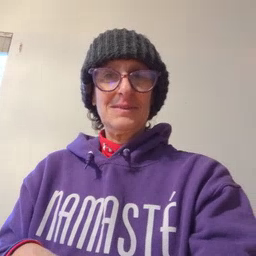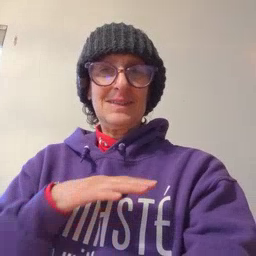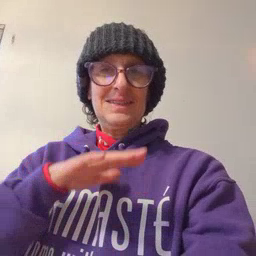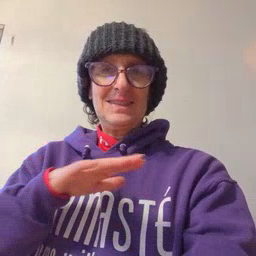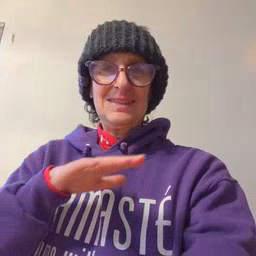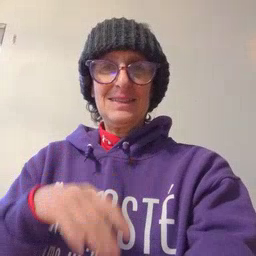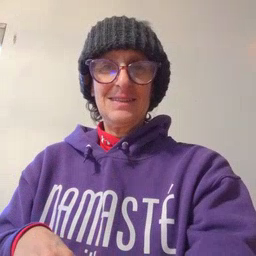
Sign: clean